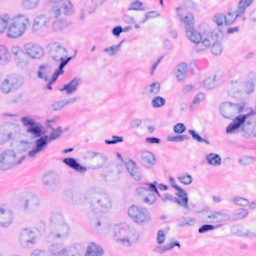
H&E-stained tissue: Breast